Question: I am building a daily deal app to learn on Ruby on Rails.
My basic models are:
- Deals- Agencies (the one who would feature the deal).
One of the attributes of Agencies is "agency_type" where I classify them by type (advertising agency, digital agency...).
A deal belongs_to a agency and Agencies has_many deals
What I'd like to do is put on my admin interface on Active Admin a very basic table giving the "top type of agencies" based on their number of deals.
Unfortunately in the table I have on active admin, I don't manage to "merge" the various entities. You can see the problem on the picture below:

You can see the problem the first line:
- it's like this because there is one Agency called "Agency A" that has no deals so far but is an "Advertising Agency" type- the second line: another agency, "agency B" has 2 deals so far and is also of type "Advertising Agency"
What I'd like rails and active admin to do is sum those and merge them into 1 single line "advertising Agency". How can I do that?
Here is my code:
'''
column do
panel "Top Type of Agencies" do
table_for Agency.order('created_at desc').limit(10) do
column ("Agency Type"), :agency_type
column ("NB of deals") do |agency_type|
agency_type.deals.count
end
end
end
end
'''
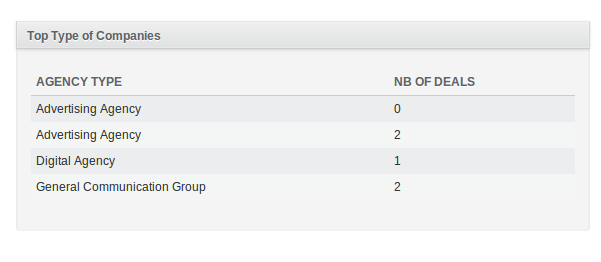
Answer: There are two ways to do this. In pure ruby:
'''
# (this is a bad idea)
'''
Or utilizing SQL:
'''
data = Agency.joins('left outer join deals on deals.agency_id = agencies.id').
select('agencies.agency_type, count(deals.id) as deals_count').group 'agency_type'
panel "Top Agency Types" do
table_for data do
column :agency_type
column '# of Deals', :deals_count
end
end
'''